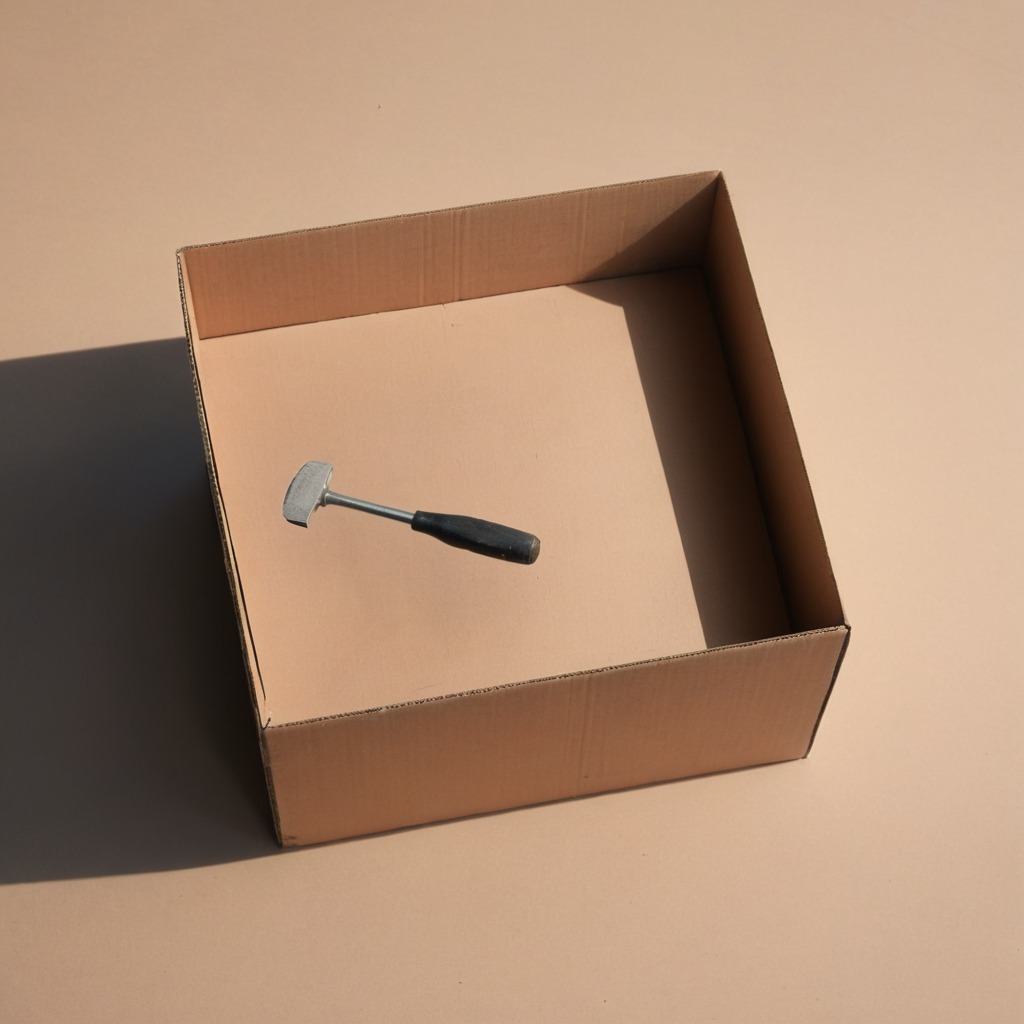
A hammer is lying on the cardboard box surface in an outdoor workshop during daytime bright natural light soft shadows slightly creased but